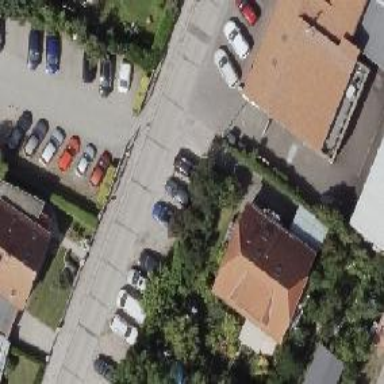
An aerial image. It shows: Residential road paved with concrete.